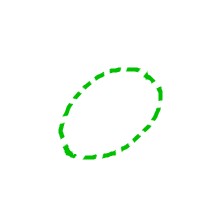
Shape: circle